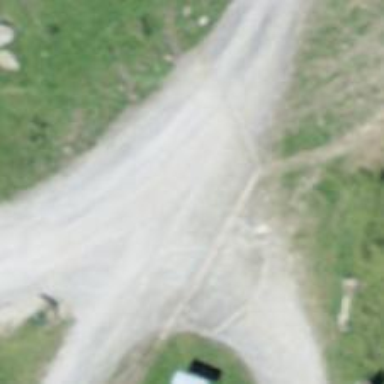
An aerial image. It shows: Unclassified road with gravel surface and grade 2 tracktype.